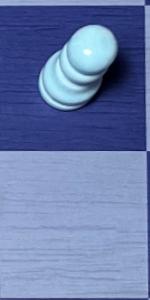
Label: Empty